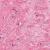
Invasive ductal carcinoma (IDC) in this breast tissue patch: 0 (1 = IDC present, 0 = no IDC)